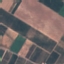
Land use / land cover class: PermanentCrop